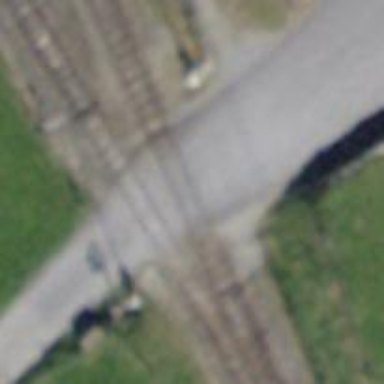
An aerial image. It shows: Level crossing along the railway.